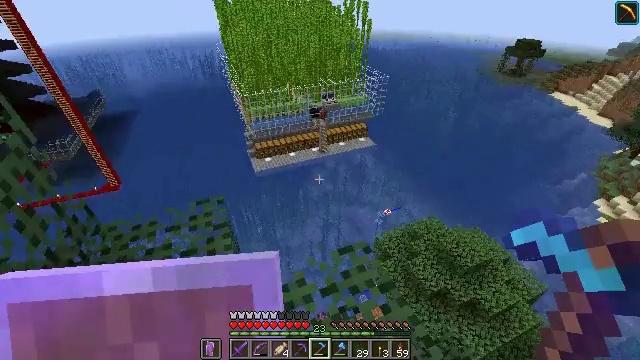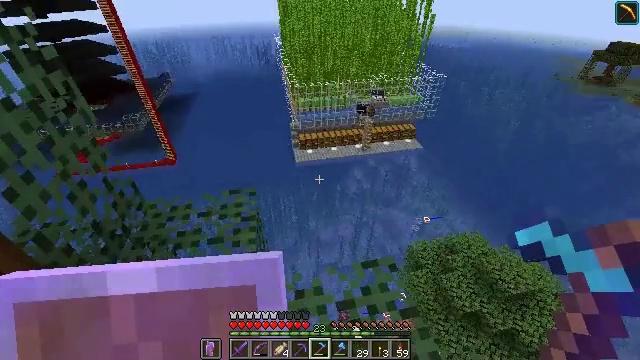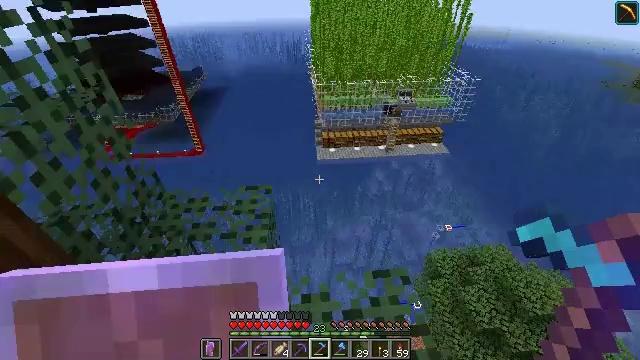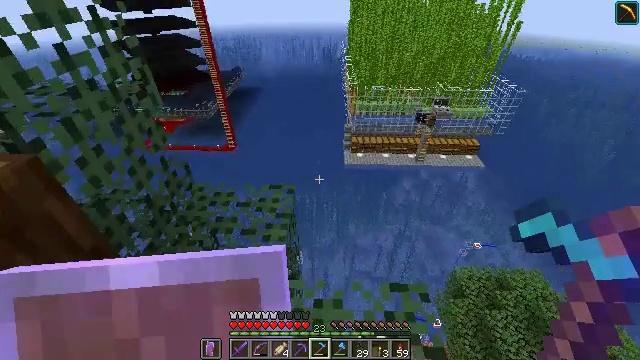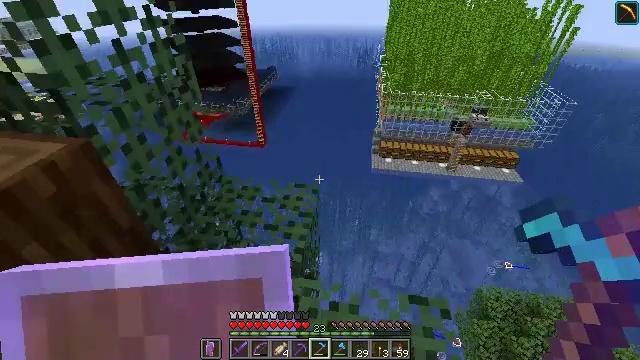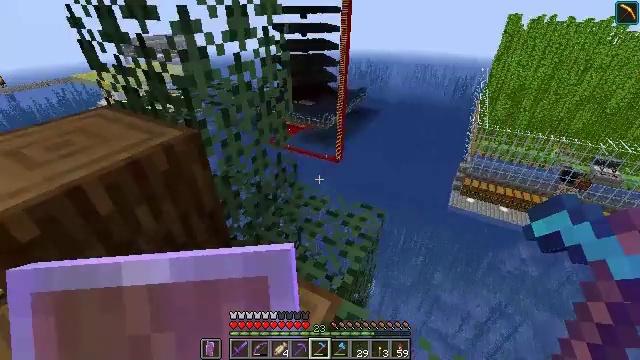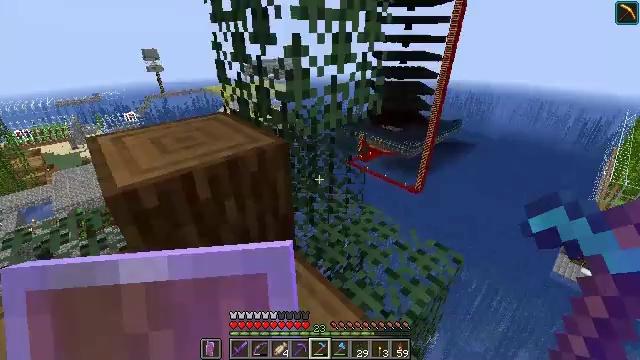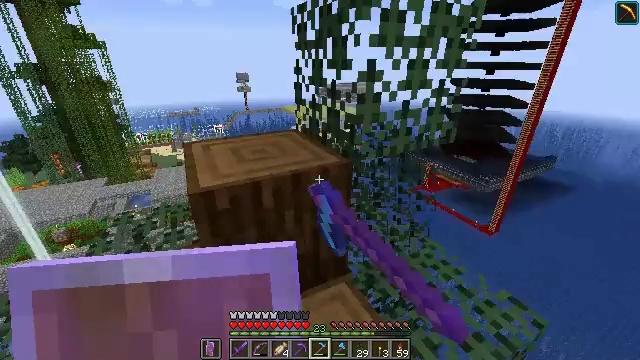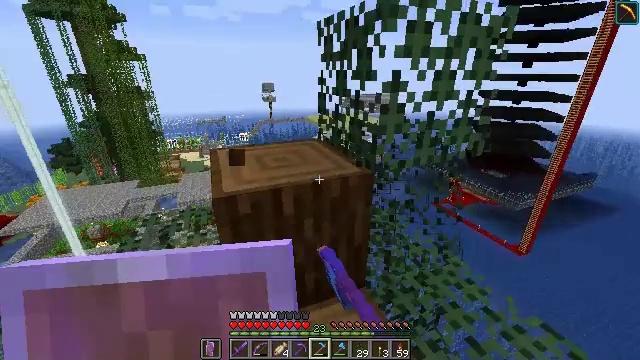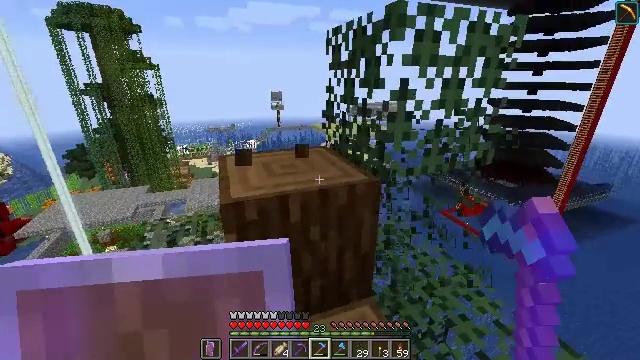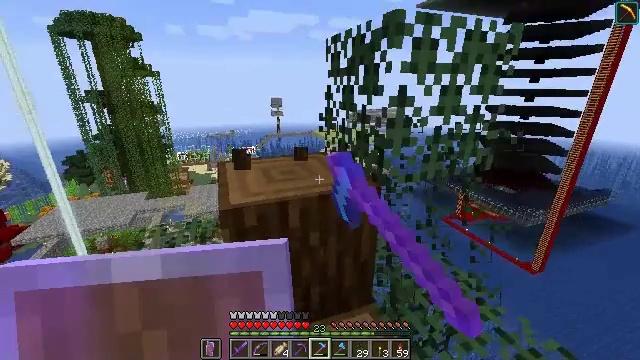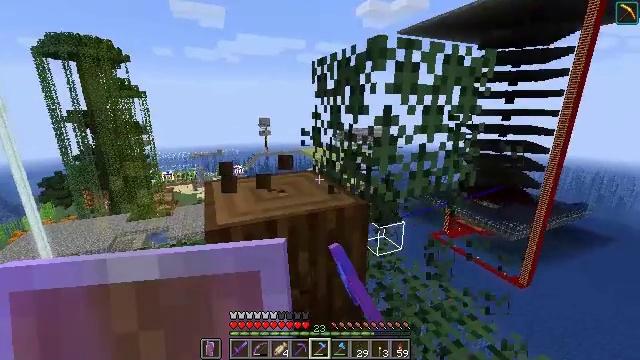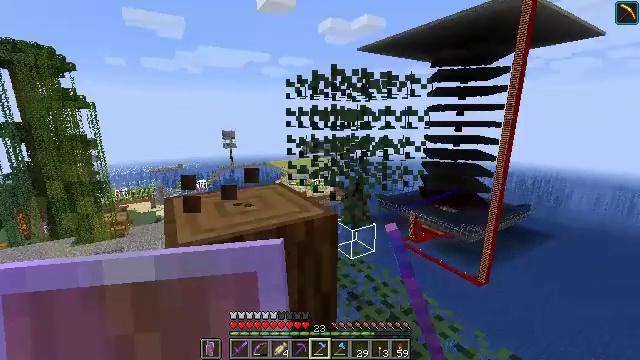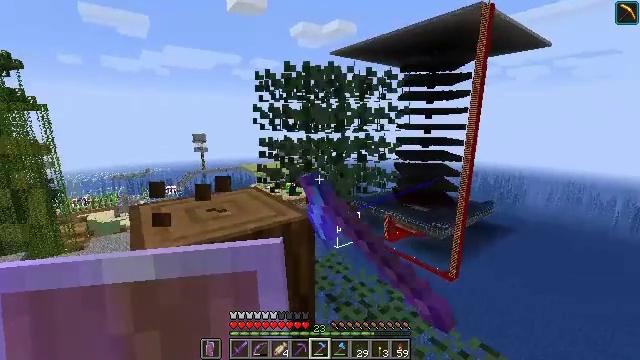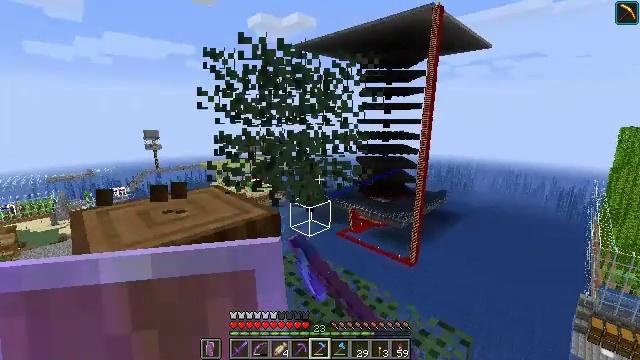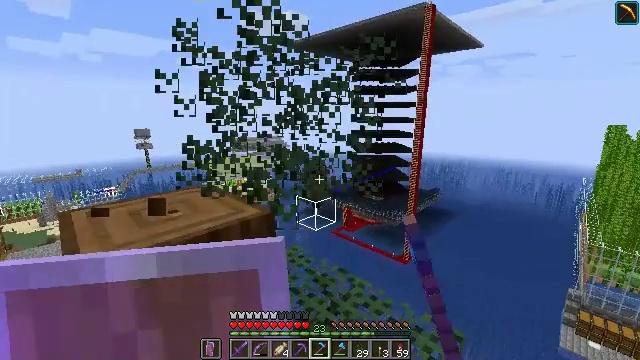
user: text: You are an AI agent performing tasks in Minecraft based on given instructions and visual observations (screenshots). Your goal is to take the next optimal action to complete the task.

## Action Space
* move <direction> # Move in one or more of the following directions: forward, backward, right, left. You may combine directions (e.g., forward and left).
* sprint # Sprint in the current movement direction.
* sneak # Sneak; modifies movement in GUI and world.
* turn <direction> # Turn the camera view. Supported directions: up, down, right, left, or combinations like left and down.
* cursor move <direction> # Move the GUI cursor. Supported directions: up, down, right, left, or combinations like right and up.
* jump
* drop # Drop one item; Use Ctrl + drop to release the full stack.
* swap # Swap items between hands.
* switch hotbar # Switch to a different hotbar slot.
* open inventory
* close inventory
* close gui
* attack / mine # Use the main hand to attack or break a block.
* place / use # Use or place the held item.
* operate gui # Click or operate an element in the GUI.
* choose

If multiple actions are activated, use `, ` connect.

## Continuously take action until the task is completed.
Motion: motion action
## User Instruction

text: Destroy the spruce leaves to get sticks and saplings.
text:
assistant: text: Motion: turn left and down, attack / mine
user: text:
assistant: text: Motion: turn left, attack / mine
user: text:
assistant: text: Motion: turn left, attack / mine
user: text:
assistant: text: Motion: turn left, attack / mine
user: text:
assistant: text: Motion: turn left and up, attack / mine
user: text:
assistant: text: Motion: turn left and up, attack / mine
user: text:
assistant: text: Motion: turn left and up, attack / mine
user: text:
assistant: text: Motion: turn left and up, attack / mine
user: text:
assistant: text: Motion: turn left and up, attack / mine
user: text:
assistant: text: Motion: turn up, attack / mine
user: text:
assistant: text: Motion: turn right and up, attack / mine
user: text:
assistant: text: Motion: turn right and up, attack / mine
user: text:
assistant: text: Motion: turn right, attack / mine
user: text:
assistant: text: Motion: turn right and down, attack / mine
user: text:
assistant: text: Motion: turn right, attack / mine
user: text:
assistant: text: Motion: turn down, attack / mine
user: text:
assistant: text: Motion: turn left and down, attack / mine
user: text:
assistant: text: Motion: turn left and down, attack / mine
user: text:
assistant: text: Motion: turn left and down, attack / mine
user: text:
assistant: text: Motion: turn down, attack / mine
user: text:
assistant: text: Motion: turn down, attack / mine
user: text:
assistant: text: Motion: turn right and down, attack / mine
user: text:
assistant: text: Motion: turn right and down, attack / mine
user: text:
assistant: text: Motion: turn right and down, attack / mine
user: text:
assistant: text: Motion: turn right, attack / mine
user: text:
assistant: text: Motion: turn right and down, attack / mine
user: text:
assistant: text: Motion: turn right and down, attack / mine
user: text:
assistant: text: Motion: turn right and down, attack / mine
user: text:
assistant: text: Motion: turn right and down, attack / mine
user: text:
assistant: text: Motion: turn right and down, attack / mine